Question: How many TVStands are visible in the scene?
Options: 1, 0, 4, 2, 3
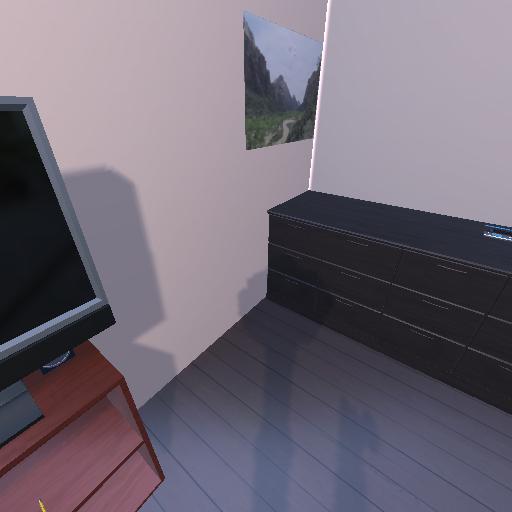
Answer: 1